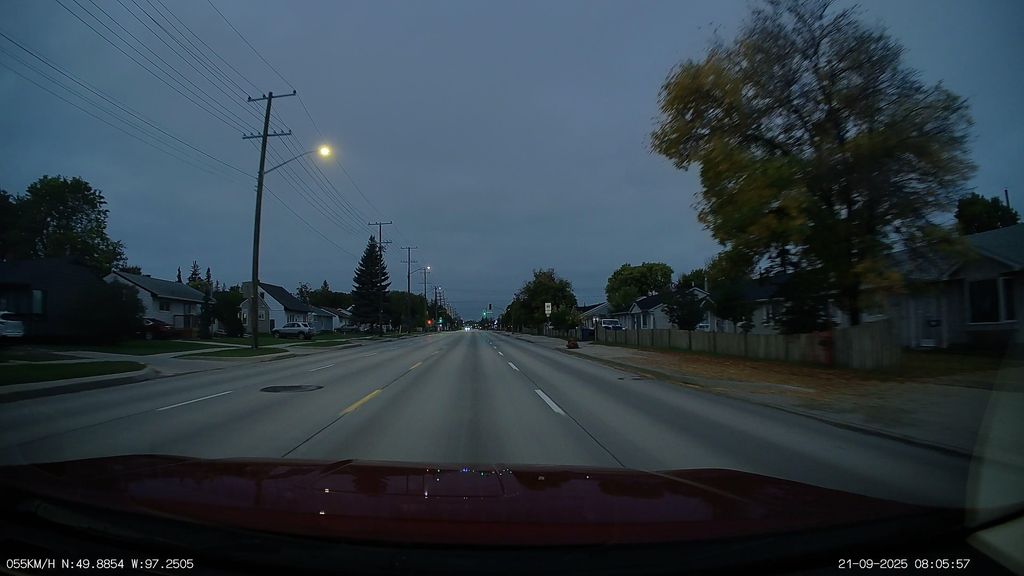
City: winnipeg